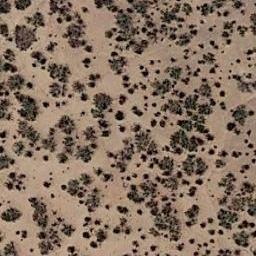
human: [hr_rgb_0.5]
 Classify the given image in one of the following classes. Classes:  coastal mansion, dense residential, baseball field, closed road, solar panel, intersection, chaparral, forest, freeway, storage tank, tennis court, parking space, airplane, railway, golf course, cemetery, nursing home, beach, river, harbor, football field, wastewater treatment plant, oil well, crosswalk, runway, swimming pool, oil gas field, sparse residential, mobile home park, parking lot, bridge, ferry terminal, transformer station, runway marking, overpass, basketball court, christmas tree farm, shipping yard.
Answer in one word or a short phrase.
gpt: chaparral